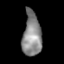
Tissue: lung
Cell type: T cells
Senescence score: 0.2321
Nuclear area (px): 804
Mean DAPI intensity: 136.66